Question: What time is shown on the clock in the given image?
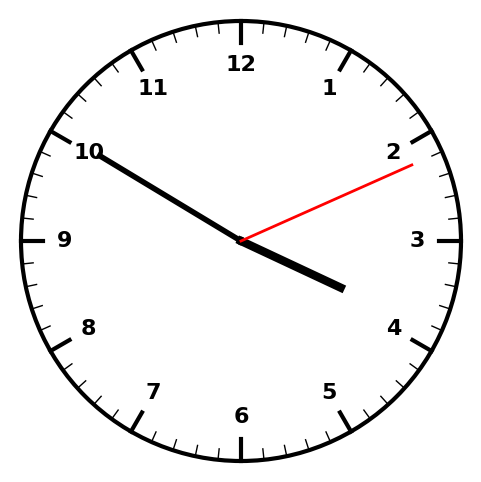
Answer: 03:50:11